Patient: sex M, age 52
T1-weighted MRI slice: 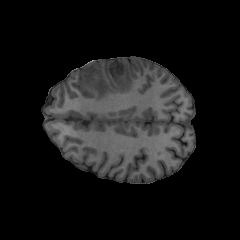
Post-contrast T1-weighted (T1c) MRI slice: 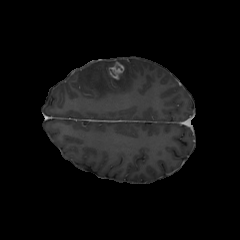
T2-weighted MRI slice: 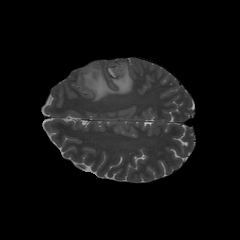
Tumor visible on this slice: yes
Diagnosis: Glioblastoma, IDH-wildtype
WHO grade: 4